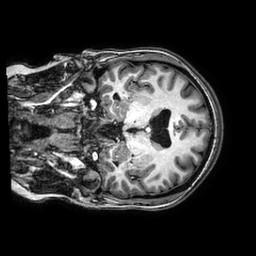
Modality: T1w
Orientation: coronal
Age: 35
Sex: female
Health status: healthy